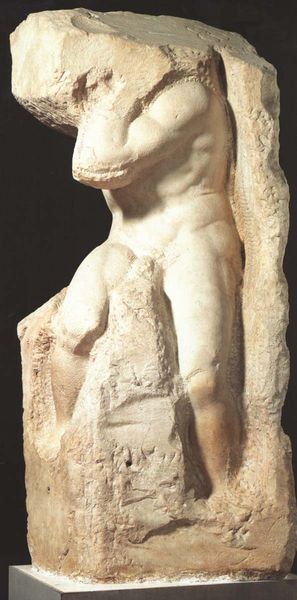
Titel: Atlas
Künstler: Michelangelo
Institution: Florenz, Galleria dell’ Accademia
Schlagwörter: akt, körper, mann, nackt, weiß, marmor, pfeiler, arm, stein, renaissance, skulptur, bein, kraft, muskeln, bauch, knie, roh, torso, unvollendet, fragment, sklave, sandstein, träger, michelangelo, bruchstück, behauen